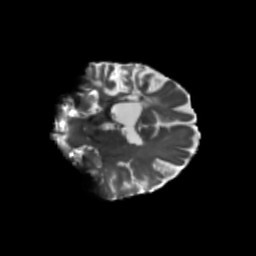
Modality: T2w
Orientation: coronal
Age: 69
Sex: female
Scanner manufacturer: siemens
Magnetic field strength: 3 T
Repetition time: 5.47 s
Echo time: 0.0854 s